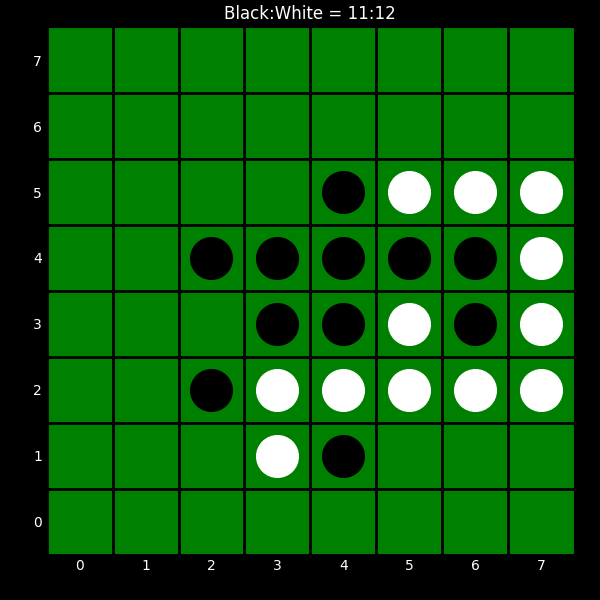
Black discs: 11
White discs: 12